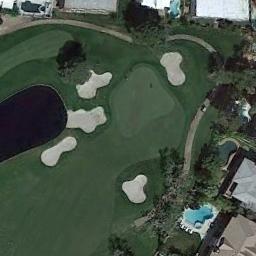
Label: golf_course